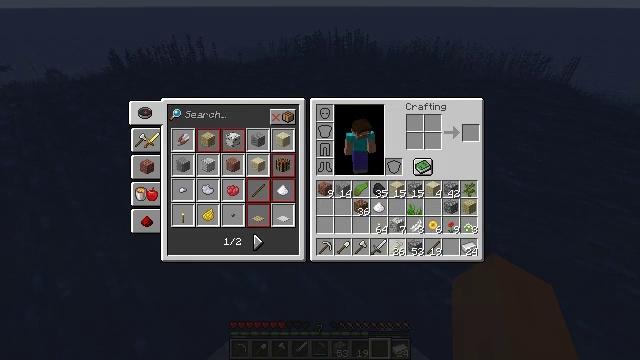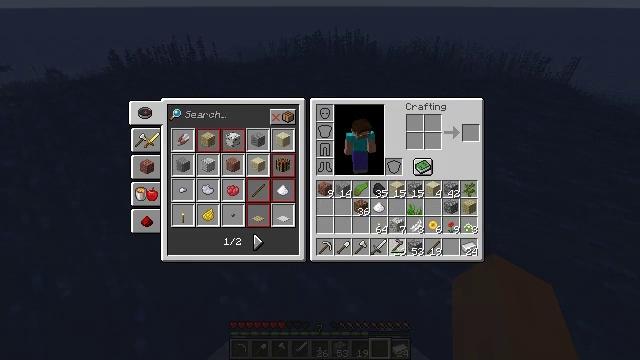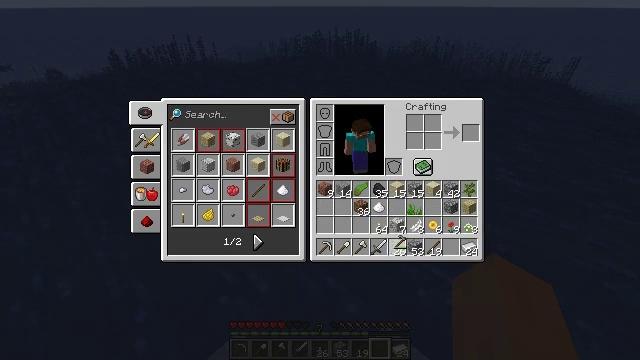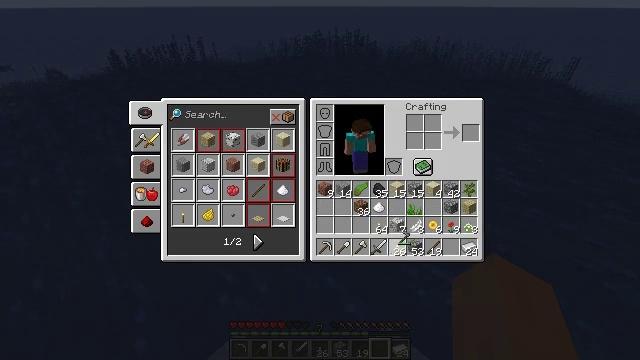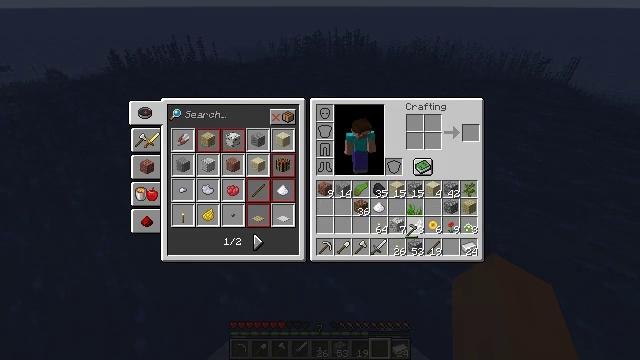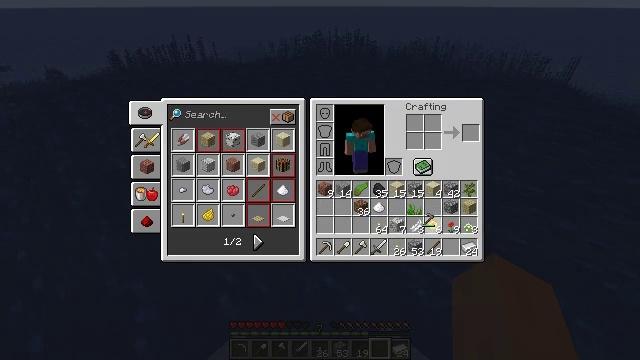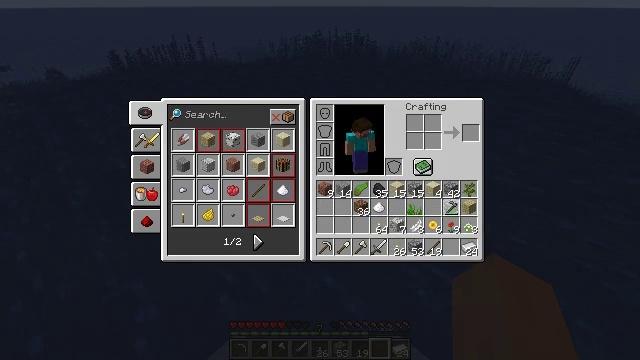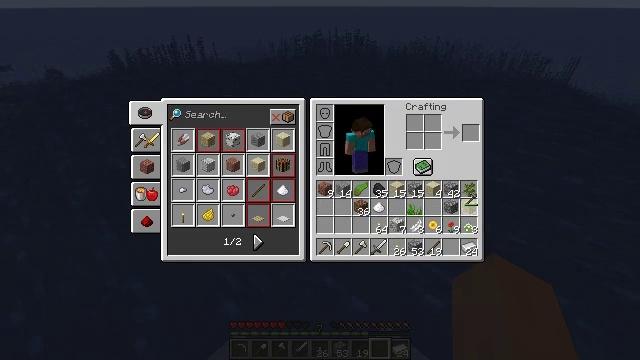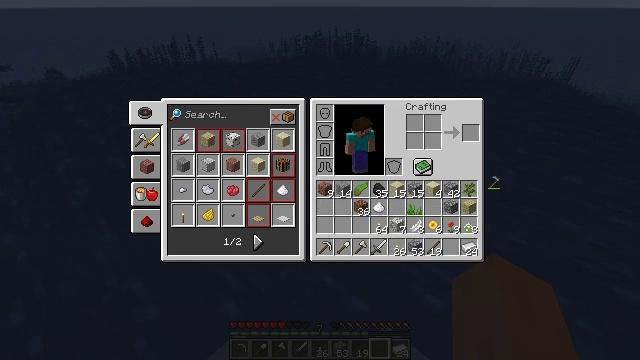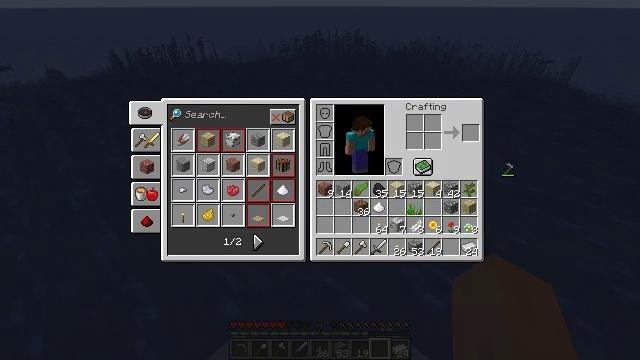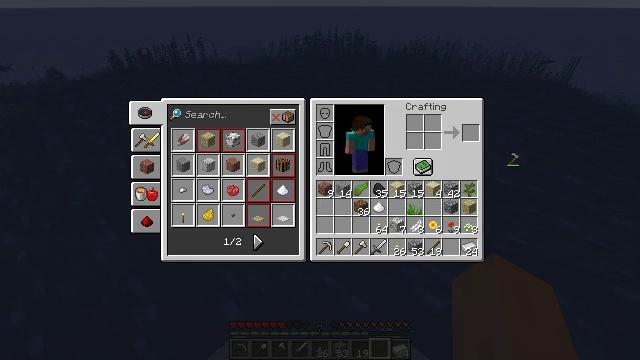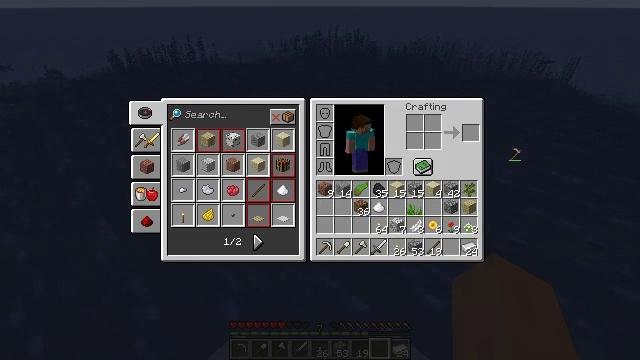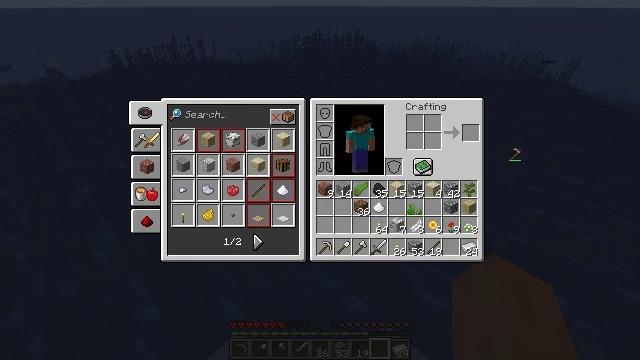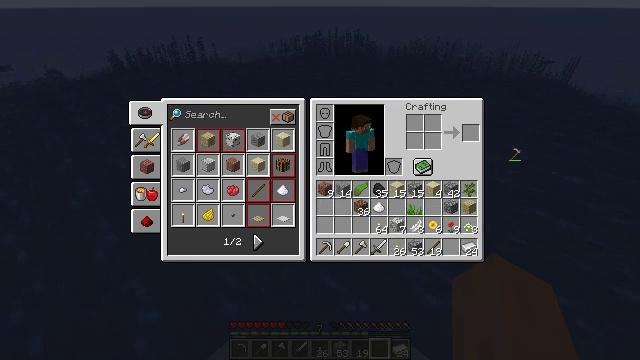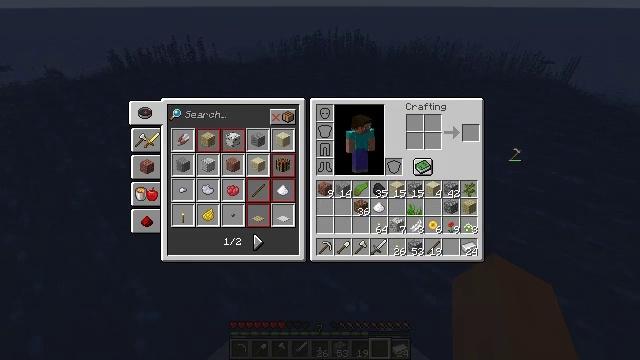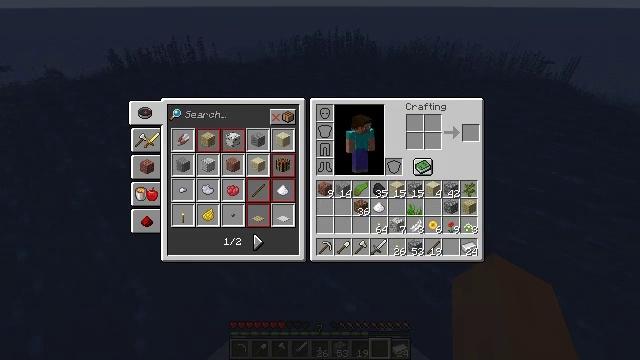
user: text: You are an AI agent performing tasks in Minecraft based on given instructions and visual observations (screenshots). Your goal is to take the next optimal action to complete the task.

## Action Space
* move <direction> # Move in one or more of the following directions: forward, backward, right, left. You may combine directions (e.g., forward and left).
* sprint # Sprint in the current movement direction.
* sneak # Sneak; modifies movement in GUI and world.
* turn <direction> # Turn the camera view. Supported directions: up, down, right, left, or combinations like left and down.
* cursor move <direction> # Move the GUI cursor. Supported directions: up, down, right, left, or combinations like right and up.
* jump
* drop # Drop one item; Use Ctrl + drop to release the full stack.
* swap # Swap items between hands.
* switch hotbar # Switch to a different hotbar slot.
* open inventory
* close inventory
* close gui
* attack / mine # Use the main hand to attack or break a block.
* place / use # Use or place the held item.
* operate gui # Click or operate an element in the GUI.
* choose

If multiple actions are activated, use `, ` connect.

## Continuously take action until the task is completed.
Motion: motion action
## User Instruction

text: Drop a stone hoe.
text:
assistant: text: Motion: no_op
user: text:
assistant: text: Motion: no_op
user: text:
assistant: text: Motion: no_op
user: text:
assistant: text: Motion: cursor move right
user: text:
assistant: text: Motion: cursor move right and up
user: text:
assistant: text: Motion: cursor move right and up
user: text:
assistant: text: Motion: cursor move right and up
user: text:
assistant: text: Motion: cursor move right and up
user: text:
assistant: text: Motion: cursor move right and up
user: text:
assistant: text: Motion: cursor move up
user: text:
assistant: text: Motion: no_op
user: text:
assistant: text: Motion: operate gui
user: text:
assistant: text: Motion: operate gui
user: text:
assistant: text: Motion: operate gui
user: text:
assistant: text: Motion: no_op
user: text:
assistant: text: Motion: cursor move left and down
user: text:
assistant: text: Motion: cursor move left and down
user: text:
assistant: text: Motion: no_op
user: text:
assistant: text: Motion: no_op
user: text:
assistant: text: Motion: no_op